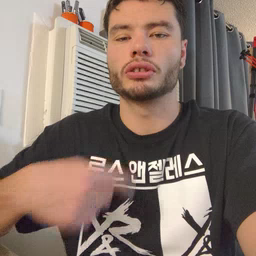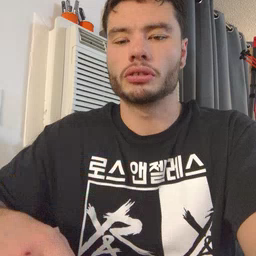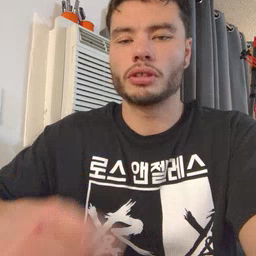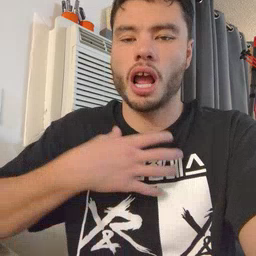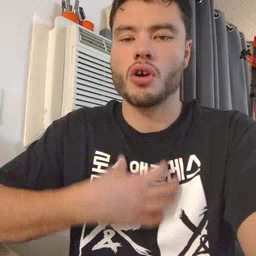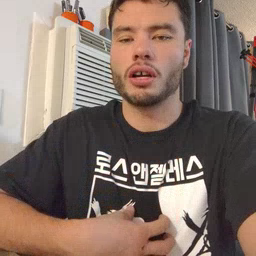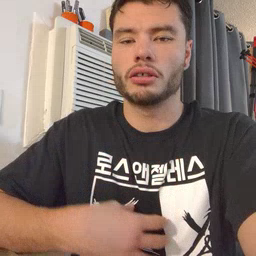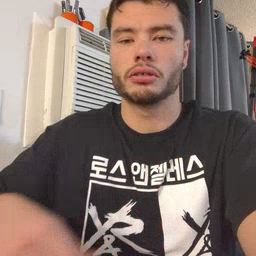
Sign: hungry